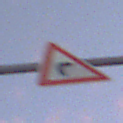
Verkehrszeichen: KurveRechts
Umgebung: Outdoor, Suburban
Tageszeit: SunriseSunset
Wetter: PartlyCloudy
Licht: Natural
Jahreszeit: NotSpecified
Kontrast: LowContrast